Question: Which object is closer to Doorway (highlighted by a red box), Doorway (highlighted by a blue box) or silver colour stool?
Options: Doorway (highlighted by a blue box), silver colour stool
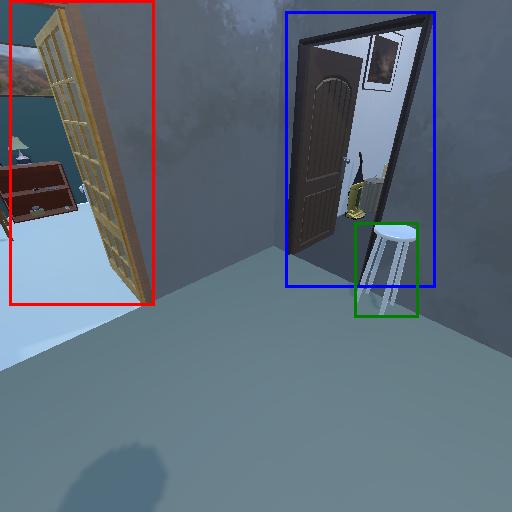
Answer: Doorway (highlighted by a blue box)